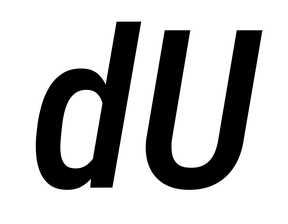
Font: Roboto-Italic_Condensed_Medium_Italic